Question: I have this list in column H.

here's my macro excel code
'''
Sub TheSpaceBetween1()
Dim ws As Worksheet
Dim LRow As Long, i As Long
Dim insertRange As Range
'~~> Chnage this to the relevant sheet
Set ws = ActiveSheet
'~~> Work with the relevant sheet
With ws
'~~> Get the last row of the desired column
LRow = .Range("H" & .Rows.Count).End(xlUp).Row
'~~> Loop from last row up
For i = LRow To 1 Step -1
'~~> Check for the condition
'~~> UCASE changes to Upper case
'~~> TRIM removes unwanted space from before and after
If UCase(Trim(.Range("H" & i).Value)) = "NOT THE SAME" Then
'~~> Insert the rows
Selection.FormulaArray = "=MIN(IF(C[-7]=RC[-7],C[-6]))" <----this is the problem
End If
Next i
End With
End Sub
'''
unfortunately, it's not working. it's suppose to replace the word NOT THE SAME with this formula
'''
Selection.FormulaArray = "=MIN(IF(C[-7]=RC[-7],C[-6]))"
'''
what the macro does is
replace the cells contents with the text NOT THE SAME with the formula 'Selection.FormulaArray = "=MIN(IF(C[-7]=RC[-7],C[-6]))"'
can some help me to make the code work?
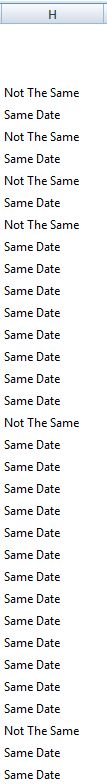
Answer: Already Santhosh provided the right answer but i think he missed to add '(.FormulaArray)' in his answer .. Below one worked fine for me (TESTED)
'''
Sub TheSpaceBetween1()
Dim ws As Worksheet
Dim LRow As Long, i As Long
Dim insertRange As Range
'~~> Chnage this to the relevant sheet
Set ws = ActiveSheet
'~~> Work with the relevant sheet
With ws
'~~> Get the last row of the desired column
LRow = .Range("H" & .Rows.Count).End(xlUp).Row
'~~> Loop from last row up
For i = LRow To 1 Step -1
'~~> Check for the condition
'~~> UCASE changes to Upper case
'~~> TRIM removes unwanted space from before and after
If UCase(Trim(.Range("H" & i).Value)) = "NOT THE SAME" Then
'~~> Insert the rows
.Range("H" & i).FormulaArray = "=MIN(IF(C[-7]=RC[-7],C[-6]))" ' <----this is the problem
End If
Next i
End With
End Sub
'''